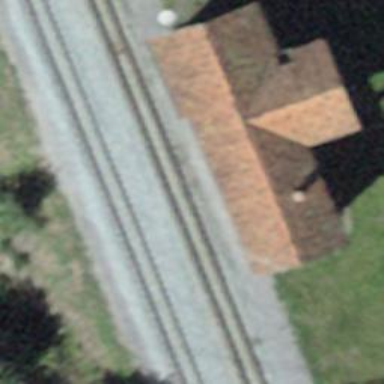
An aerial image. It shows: Railway service station.